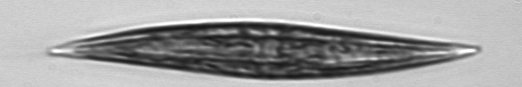
Label: Pleurosigma